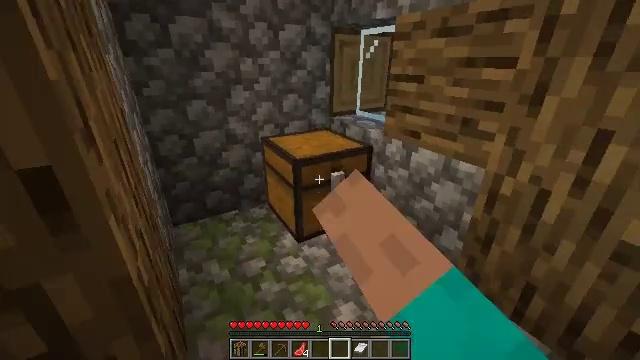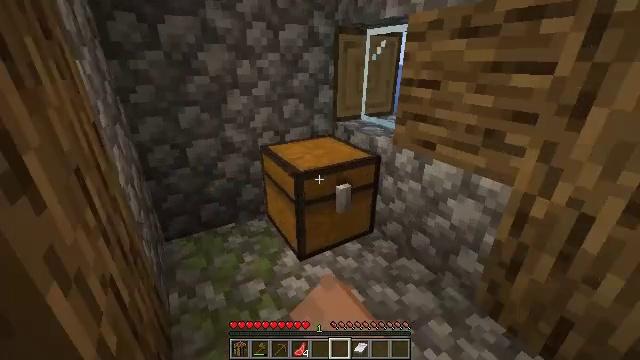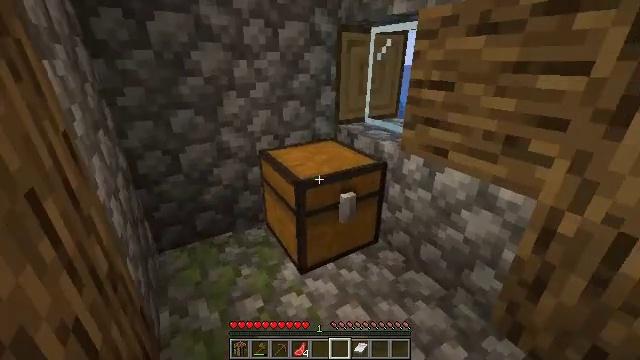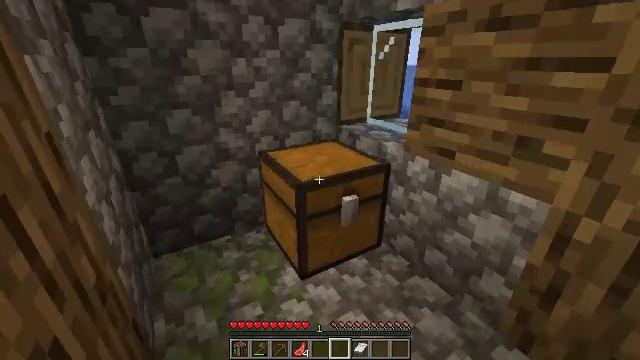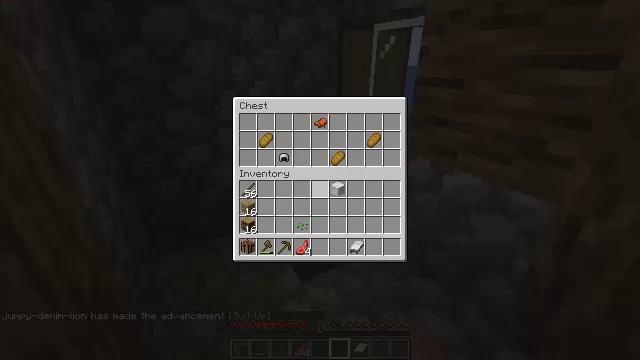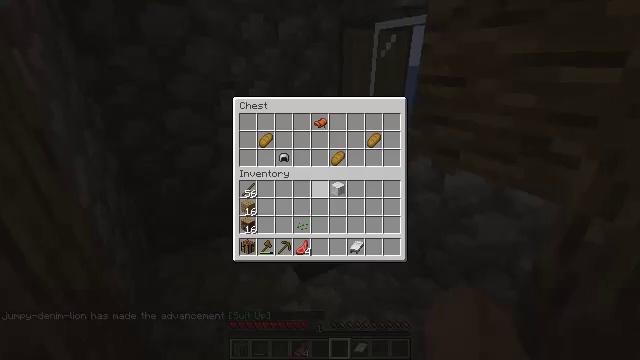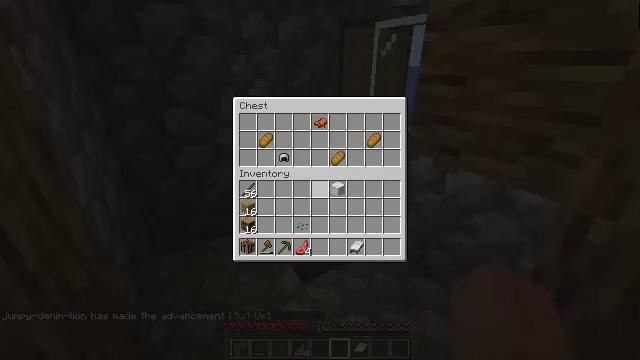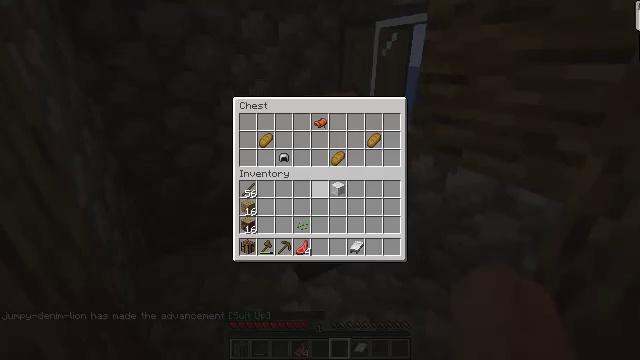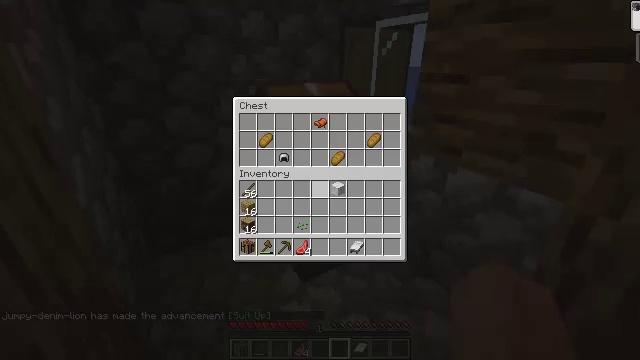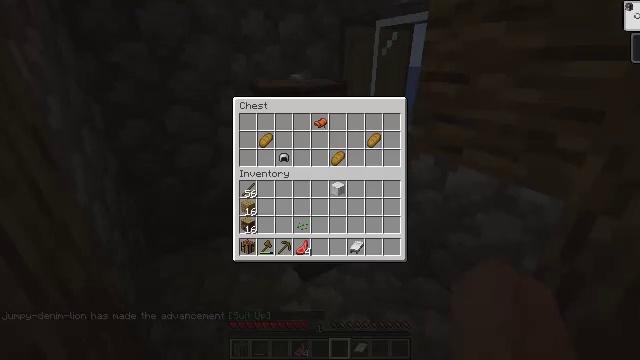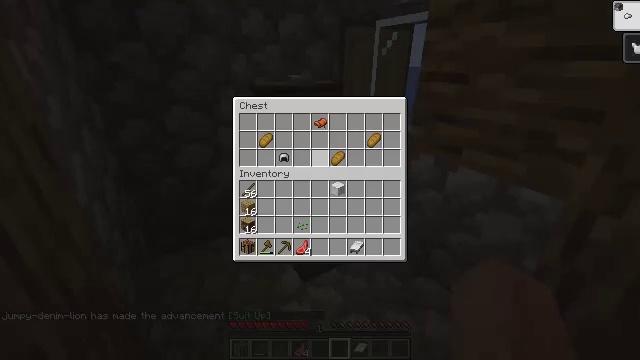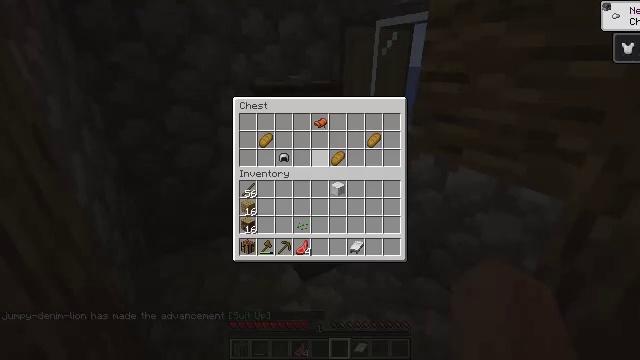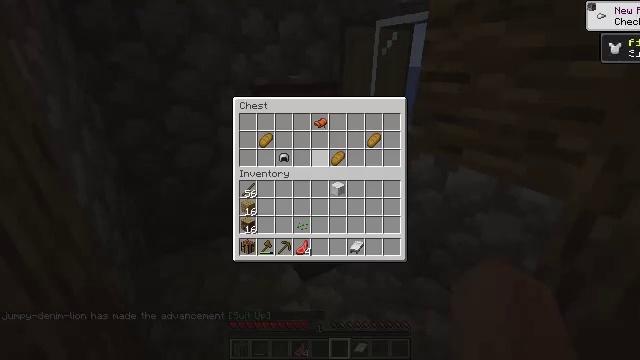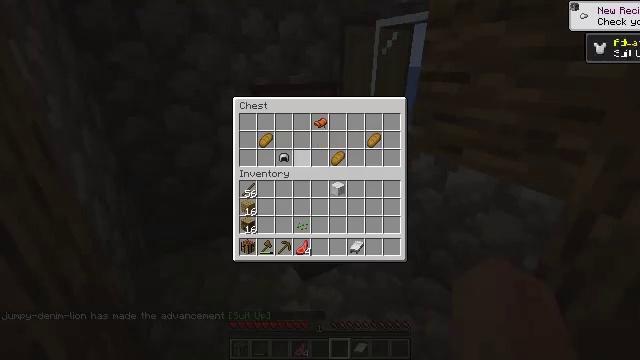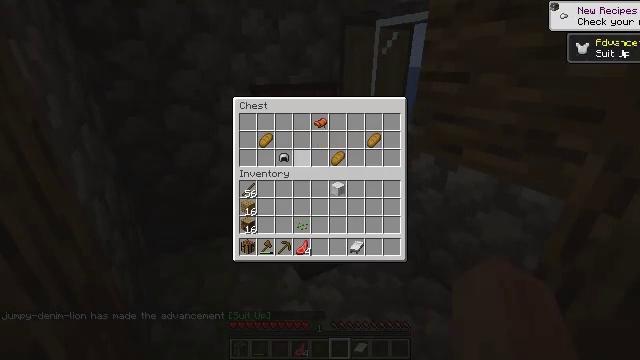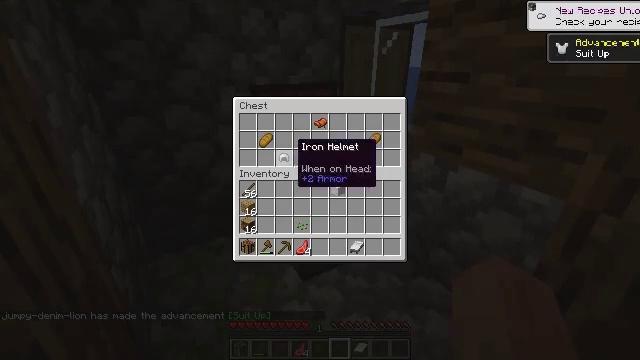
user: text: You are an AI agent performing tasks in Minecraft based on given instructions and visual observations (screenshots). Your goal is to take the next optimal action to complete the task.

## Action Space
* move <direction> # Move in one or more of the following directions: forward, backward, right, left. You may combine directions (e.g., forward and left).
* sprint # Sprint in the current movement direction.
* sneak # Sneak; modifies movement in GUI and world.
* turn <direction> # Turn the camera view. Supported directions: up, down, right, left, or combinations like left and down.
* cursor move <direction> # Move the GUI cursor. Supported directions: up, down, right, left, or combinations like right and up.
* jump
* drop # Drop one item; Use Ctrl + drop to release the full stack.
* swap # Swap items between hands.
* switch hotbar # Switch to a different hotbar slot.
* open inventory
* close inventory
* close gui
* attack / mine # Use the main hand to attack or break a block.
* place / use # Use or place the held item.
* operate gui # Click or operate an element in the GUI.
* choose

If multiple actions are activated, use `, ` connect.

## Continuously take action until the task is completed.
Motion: motion action
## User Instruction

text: Reclaim the furnace for later use.
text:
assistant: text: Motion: move forward
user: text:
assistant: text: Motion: no_op
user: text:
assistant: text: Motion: no_op
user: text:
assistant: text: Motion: open gui
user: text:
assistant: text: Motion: no_op
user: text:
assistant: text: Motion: no_op
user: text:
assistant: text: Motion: no_op
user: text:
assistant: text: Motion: no_op
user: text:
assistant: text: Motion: cursor move up
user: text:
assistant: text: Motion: cursor move up
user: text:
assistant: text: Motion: no_op
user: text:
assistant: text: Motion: no_op
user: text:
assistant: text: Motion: sneak, cursor move left
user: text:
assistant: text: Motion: sneak, cursor move left
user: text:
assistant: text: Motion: sneak
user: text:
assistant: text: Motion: sneak
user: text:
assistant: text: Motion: sneak, operate gui
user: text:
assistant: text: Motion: sneak, operate gui
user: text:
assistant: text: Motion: sneak, operate gui
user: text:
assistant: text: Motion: sneak, cursor move right
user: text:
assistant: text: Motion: sneak, cursor move right
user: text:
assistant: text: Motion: sneak
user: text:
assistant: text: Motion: sneak
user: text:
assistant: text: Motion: sneak, operate gui
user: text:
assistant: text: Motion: sneak, operate gui
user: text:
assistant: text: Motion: sneak
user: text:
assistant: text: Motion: sneak
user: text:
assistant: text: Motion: sneak, cursor move right
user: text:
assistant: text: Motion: sneak, cursor move right and up
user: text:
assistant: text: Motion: sneak, operate gui